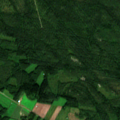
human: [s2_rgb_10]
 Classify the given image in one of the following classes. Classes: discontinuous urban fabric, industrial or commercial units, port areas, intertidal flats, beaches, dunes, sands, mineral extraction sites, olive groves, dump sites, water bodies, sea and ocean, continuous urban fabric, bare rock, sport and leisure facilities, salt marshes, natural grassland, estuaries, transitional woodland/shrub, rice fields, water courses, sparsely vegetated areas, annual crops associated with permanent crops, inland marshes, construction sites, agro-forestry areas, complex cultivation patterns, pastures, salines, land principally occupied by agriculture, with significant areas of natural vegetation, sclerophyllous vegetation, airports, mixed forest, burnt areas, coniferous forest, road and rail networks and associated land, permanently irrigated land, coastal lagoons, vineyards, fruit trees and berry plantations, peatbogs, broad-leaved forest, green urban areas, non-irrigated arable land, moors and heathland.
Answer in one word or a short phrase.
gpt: land principally occupied by agriculture, with significant areas of natural vegetation, coniferous forest, mixed forest